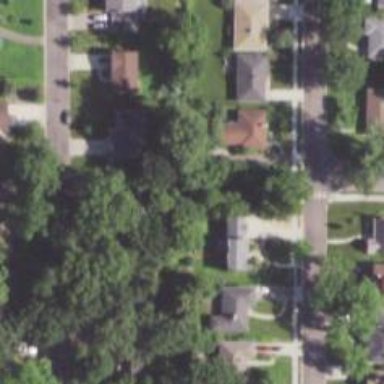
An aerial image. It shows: Neighborhood.